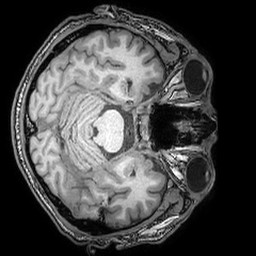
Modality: T1w
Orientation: axial
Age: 36
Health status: ill
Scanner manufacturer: philips
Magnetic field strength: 3 T
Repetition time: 0.007 s
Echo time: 0.0035 s